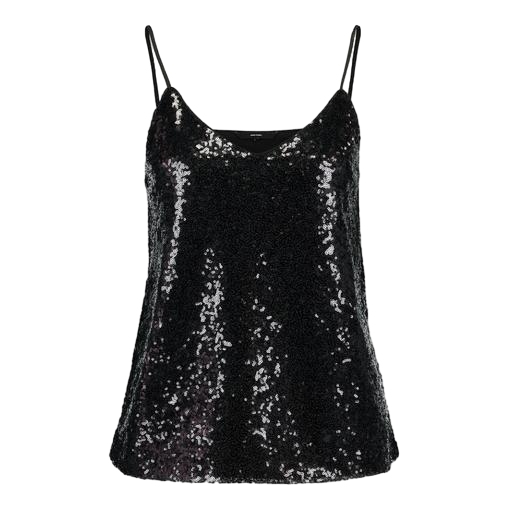
black sleeveless sequined top, black samantha camisole, black limited edition ring detail cami, white background